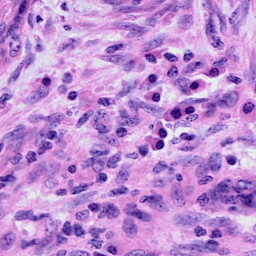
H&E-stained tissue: Cervix